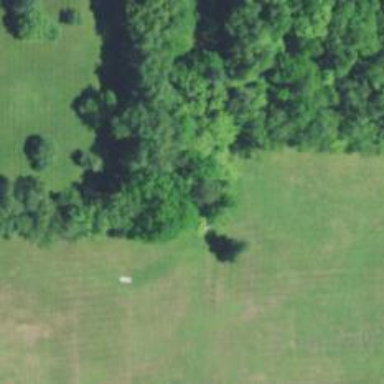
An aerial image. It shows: Disc golf tee area.